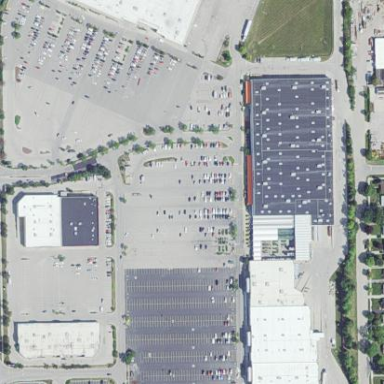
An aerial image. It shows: Retail area.